Question: I'm making an HTML5 project in which the user can drag and drop multiple items inside a canvas..I want to record the position of these objects on page load and also after moving them around in the canvas.For this I'm saving all this in an array using the save() method of canvas inside the draw function to store all the context details as the draw function is called even while drawing objects in the new location..
'''
function draw() {
clear();
ctx.fillStyle = "#FAF7F8";
rect(0, 0, WIDTH, HEIGHT);
// redraw each rect in the rects[] array
for (var i = 0; i < rects.length; i++) {
var r = rects[i];
ctx.fillStyle = r.fill;
rect(r.x, r.y, r.width, r.height);
pos[i]= ctx.save();
}
}
'''
I'm calling the value of 1st array element on button click to make sure that the context values are being stored properly..
'''
function position(){
alert("pos[0]");
}
'''
When i run this code, on button click i'm getting the output as undefined in the alert box like shown in the image below....
The js fiddle of the above code is
<URL>
Please Help..
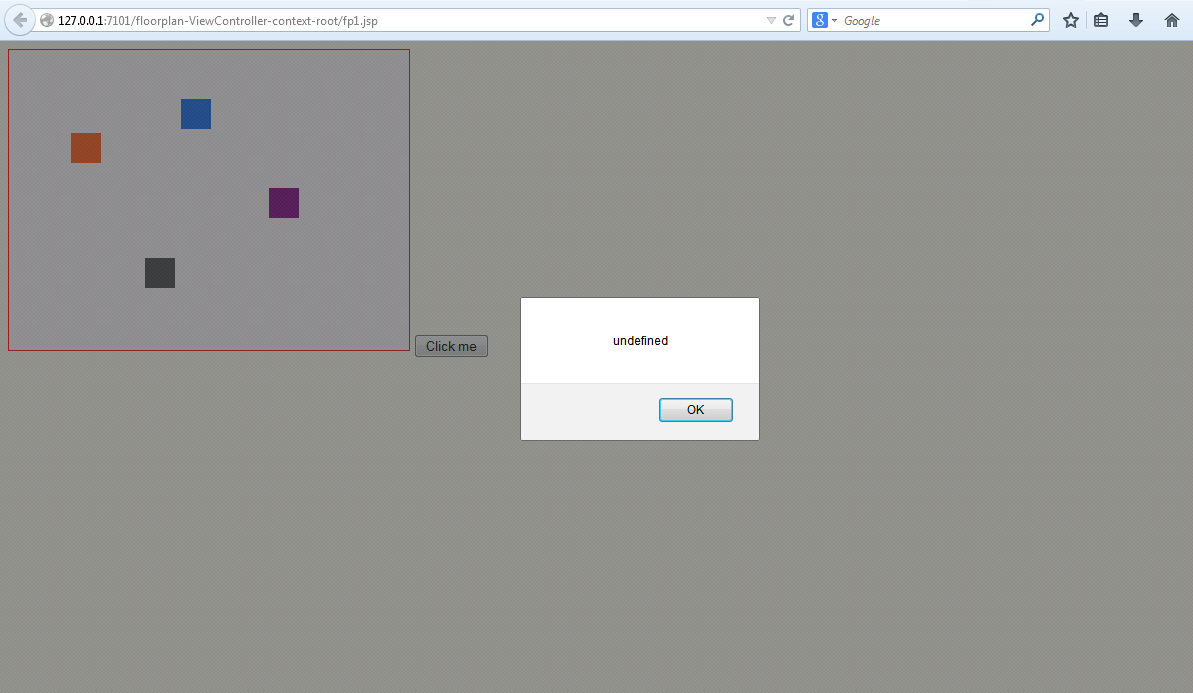
Answer: The better way to do this is to create a new object for each rectangle. This way you can store each object with its own properties in an array and redraw it in each cycle of your drawloop. You can access all the variables on this object whenever you wish and use it in a much more flexible way.
So I would use something like this:
'''
function Rectangle(props){
var posX = this.posX = props.x;
var posY = this.posY = props.y;
this.width = props.width;
this.height = props.height;
this.fill = props.fill;
this.draw = function(){
ctx.fillStyle = this.fill;
ctx.fillRect(this.posX, this.posY, this.width, this.height);
}
}
'''
The use of this is demonstrated in this JSFiddle <URL>
I have left off the drag events and all to make the usecase a bit more clear. You could easily implement it yourself based on this example.
Also, note the way I have hooked the button to a listener instead of directly calling JS from your HTML element. This is a much safer way to do this.